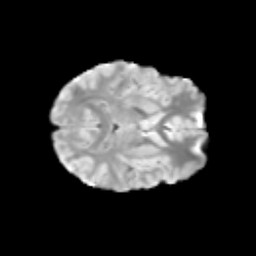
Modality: T2w
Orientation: axial
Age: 10
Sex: male
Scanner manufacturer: siemens
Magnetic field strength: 3 T
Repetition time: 3.8 s
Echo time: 0.07 s